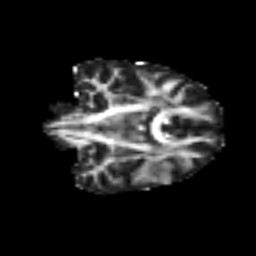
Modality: FA
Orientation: coronal
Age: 57
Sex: female
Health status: ill
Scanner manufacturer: siemens
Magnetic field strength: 3 T
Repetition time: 8.7 s
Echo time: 0.11 s